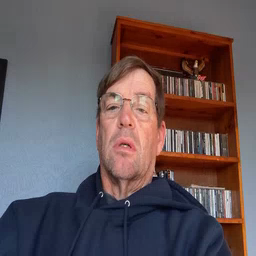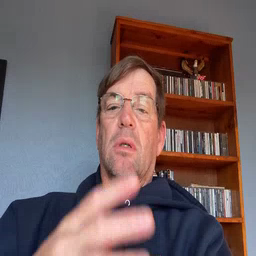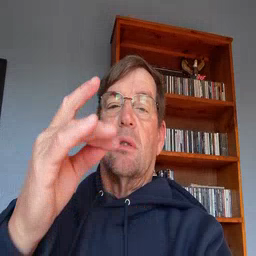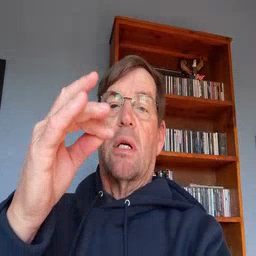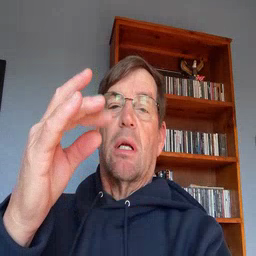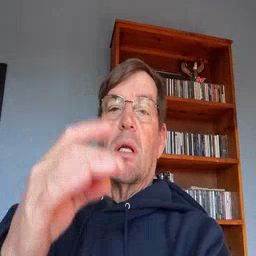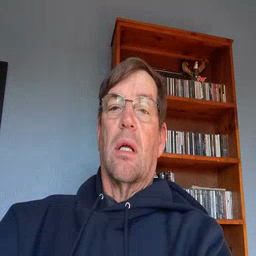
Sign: sticky